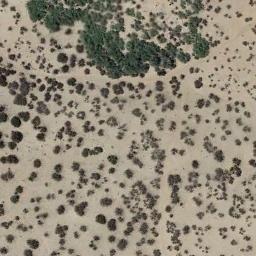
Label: chaparral